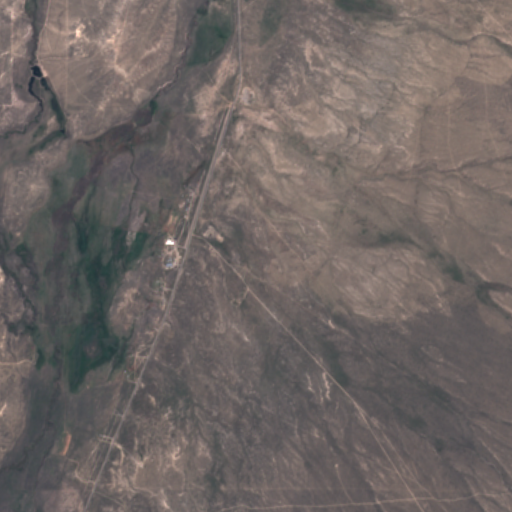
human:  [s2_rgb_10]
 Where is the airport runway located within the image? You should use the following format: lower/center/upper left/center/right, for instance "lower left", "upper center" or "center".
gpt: The airport runway is located in the upper center of the image.
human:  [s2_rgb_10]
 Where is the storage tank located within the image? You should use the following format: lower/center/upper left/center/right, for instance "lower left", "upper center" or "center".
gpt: The storage tank is located in the lower left of the image.
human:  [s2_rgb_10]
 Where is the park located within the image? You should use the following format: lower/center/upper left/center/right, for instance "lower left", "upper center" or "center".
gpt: There is no park in the image.